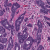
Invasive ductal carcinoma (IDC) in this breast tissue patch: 1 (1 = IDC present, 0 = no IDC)